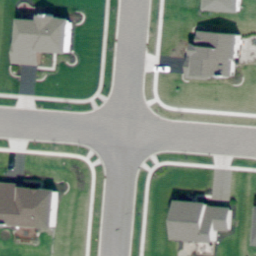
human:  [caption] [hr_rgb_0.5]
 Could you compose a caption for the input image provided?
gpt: A desolate intersection only with four houses at each corner .

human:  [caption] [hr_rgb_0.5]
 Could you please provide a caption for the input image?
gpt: A desolate intersection with no cars or pedestrians .

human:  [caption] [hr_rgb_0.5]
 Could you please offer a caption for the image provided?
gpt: An intersection with no cars or pedestrians .

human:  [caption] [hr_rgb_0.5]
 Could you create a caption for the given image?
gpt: An intersection with four houses at each corner .

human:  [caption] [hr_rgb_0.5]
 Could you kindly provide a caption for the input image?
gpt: An intersection with two roads vertical to each other .